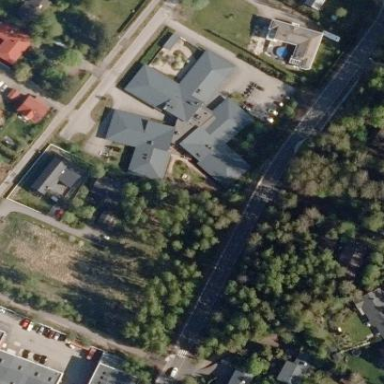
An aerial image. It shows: Nursing home.